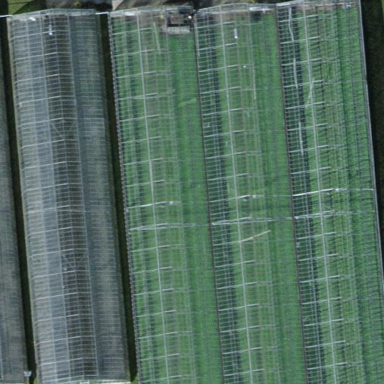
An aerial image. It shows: Greenhouse.